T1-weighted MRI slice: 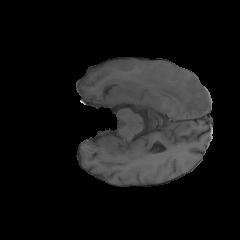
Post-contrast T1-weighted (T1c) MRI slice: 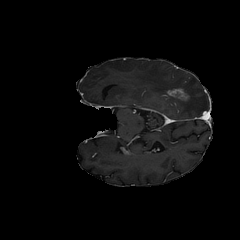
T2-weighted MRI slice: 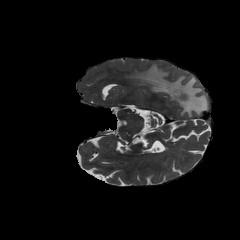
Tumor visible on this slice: yes